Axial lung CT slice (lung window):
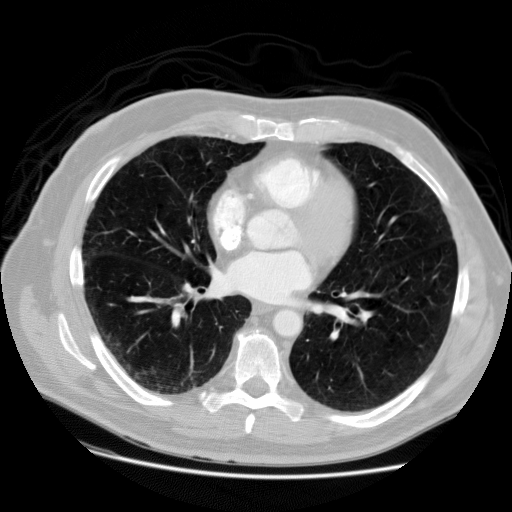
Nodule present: no